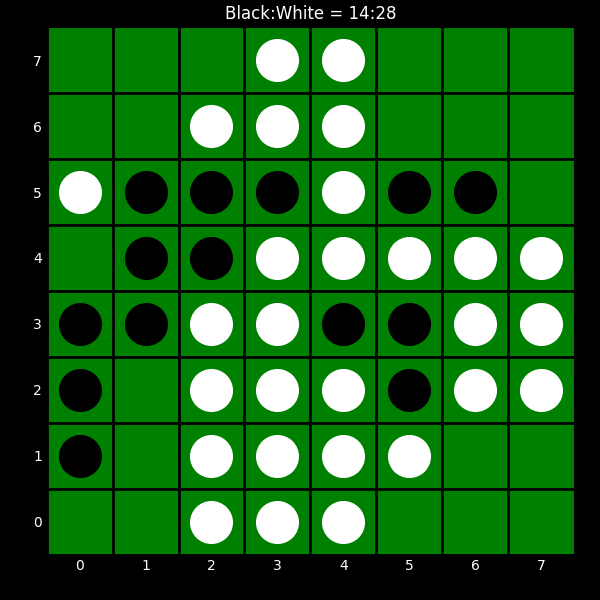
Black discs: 14
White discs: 28